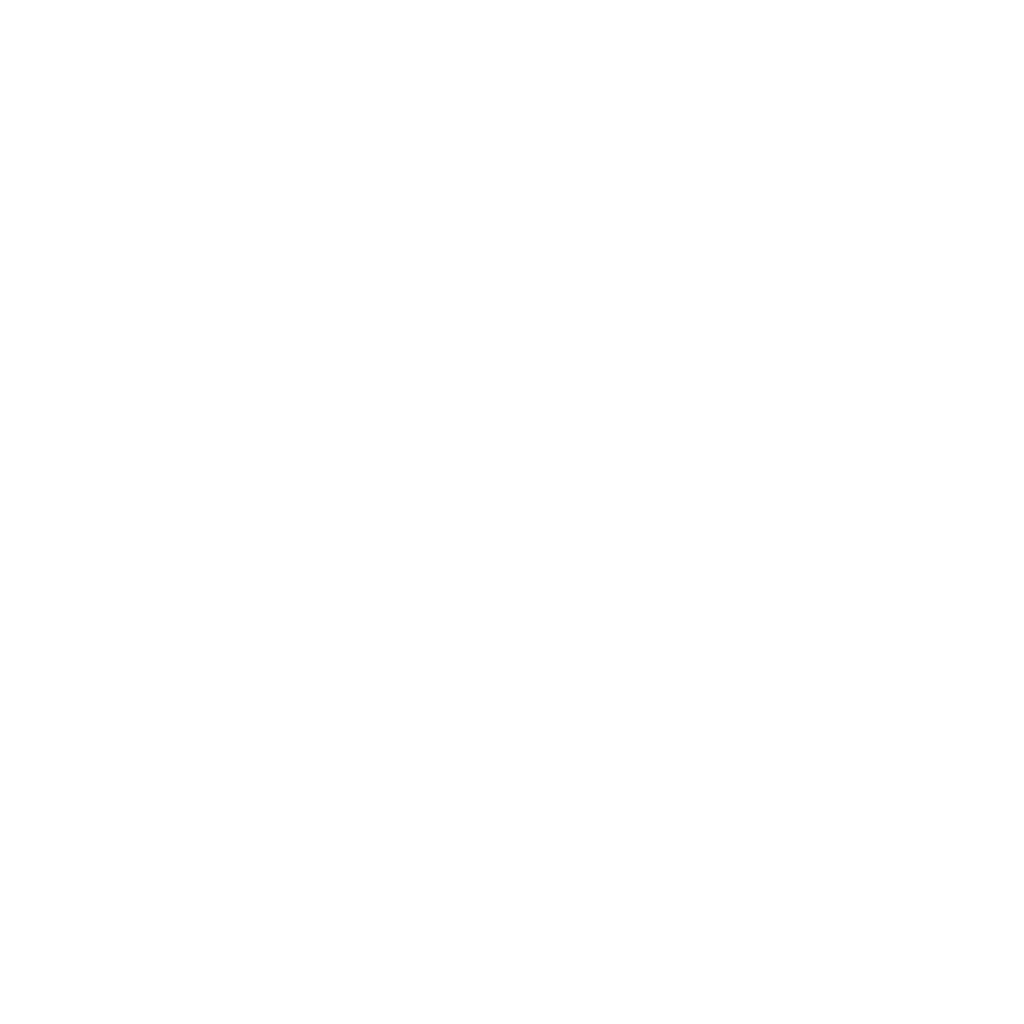
Texture map type: Metalness